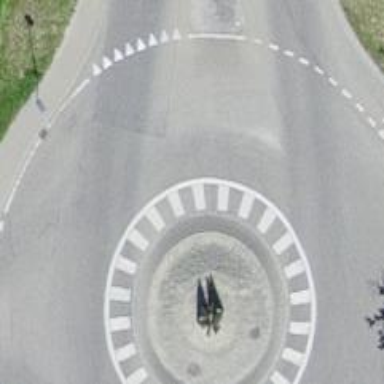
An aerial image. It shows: Secondary road leading to roundabout.